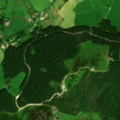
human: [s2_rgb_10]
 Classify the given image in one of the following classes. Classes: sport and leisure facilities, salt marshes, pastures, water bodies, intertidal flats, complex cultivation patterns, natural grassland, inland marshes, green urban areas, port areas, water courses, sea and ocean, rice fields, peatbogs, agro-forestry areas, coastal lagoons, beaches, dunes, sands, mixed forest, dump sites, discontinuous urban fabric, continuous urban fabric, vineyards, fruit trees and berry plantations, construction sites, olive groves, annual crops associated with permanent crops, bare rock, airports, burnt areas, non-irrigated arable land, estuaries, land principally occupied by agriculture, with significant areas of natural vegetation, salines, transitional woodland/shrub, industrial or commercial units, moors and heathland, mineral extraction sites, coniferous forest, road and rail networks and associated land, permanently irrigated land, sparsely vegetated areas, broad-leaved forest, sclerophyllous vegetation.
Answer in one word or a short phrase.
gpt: pastures, broad-leaved forest, coniferous forest, mixed forest, moors and heathland